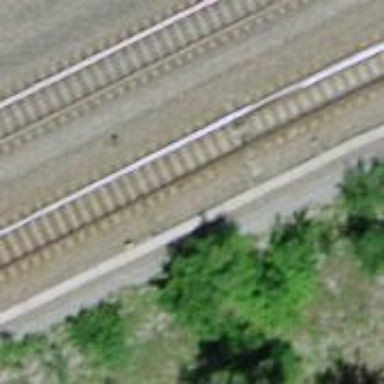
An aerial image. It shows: Railway switch.